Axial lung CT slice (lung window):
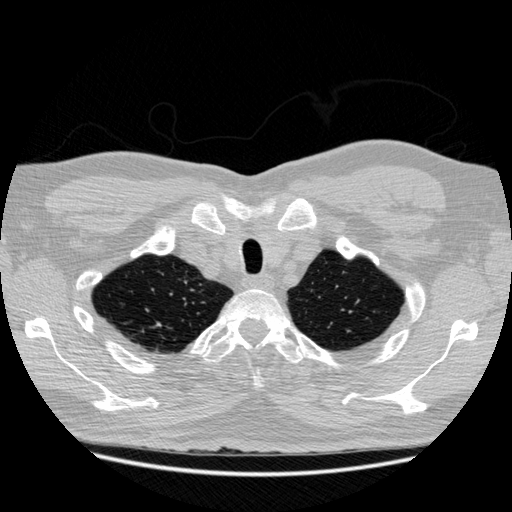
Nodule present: no